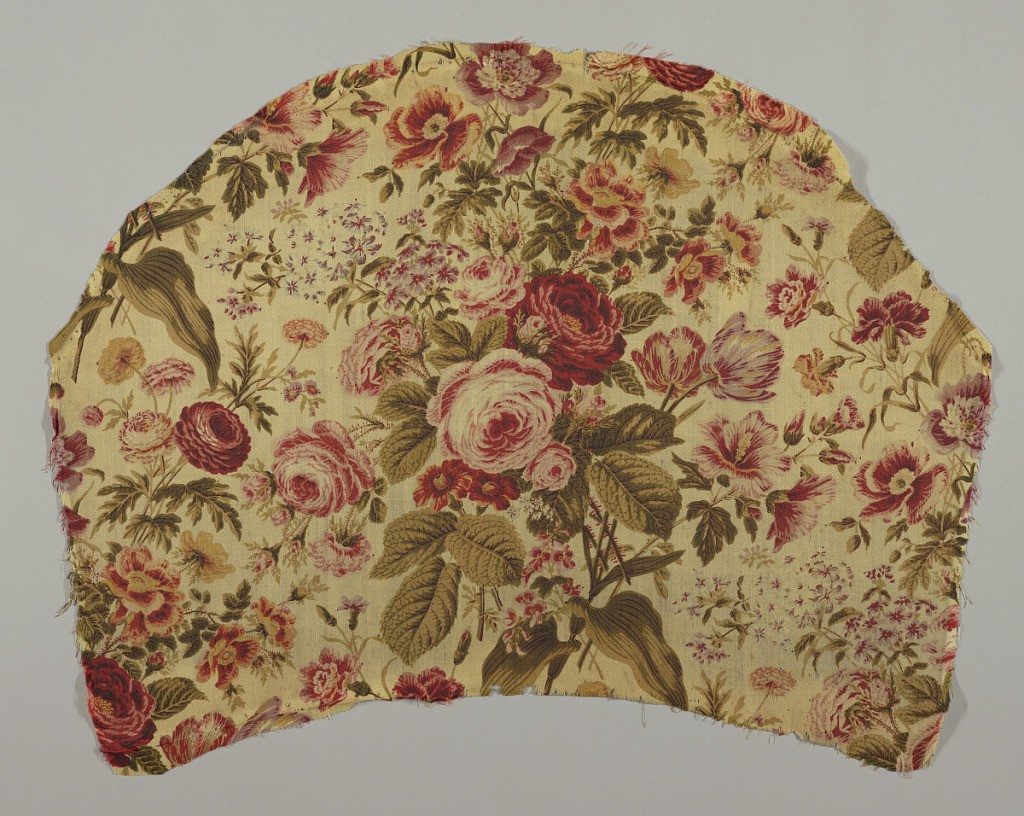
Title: Textile
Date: mid-19th century
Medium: wool Technique: probably printed by engraved roller with over print by block on twill weave
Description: Fragment cream colored wool, twill weave; semicircular in shape, printed in shades of red, yellow, olive green, drab, violet. Naturalistic cluster of roses, tulips, etc. Probably roller print with overprint by block. Left selvage present.